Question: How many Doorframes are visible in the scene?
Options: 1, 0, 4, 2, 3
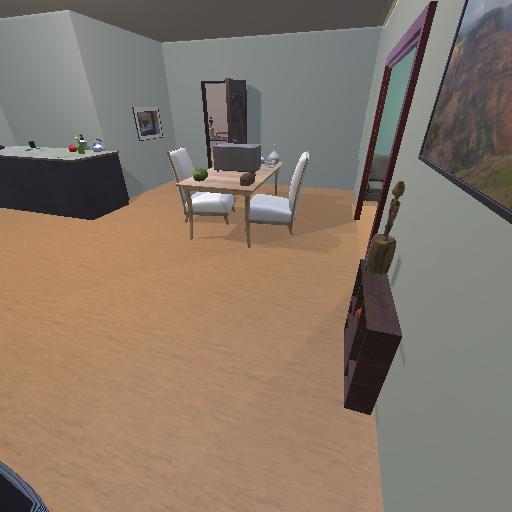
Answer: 1